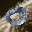
Label: 0